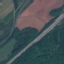
Land use / land cover: Highway